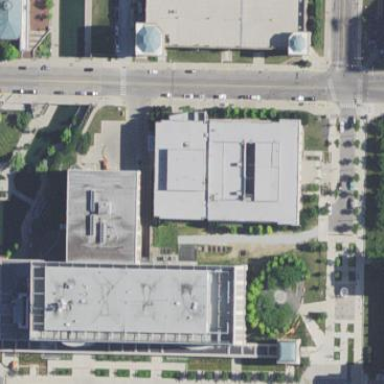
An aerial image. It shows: Building that serves as library.